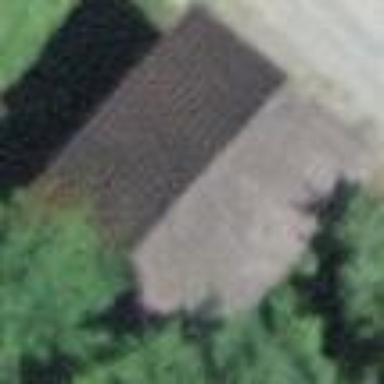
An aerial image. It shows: Barn.